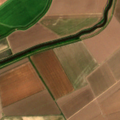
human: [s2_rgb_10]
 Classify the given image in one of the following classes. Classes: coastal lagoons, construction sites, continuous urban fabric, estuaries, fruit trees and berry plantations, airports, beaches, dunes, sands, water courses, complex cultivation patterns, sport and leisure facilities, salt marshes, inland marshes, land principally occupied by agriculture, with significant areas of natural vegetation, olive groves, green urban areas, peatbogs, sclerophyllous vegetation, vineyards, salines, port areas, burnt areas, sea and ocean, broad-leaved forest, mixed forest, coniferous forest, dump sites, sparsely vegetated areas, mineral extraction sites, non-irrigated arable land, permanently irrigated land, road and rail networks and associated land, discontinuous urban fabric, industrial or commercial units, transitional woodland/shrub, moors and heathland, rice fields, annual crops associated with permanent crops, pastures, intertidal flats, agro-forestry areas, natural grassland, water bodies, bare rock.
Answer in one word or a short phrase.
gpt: permanently irrigated land, rice fields